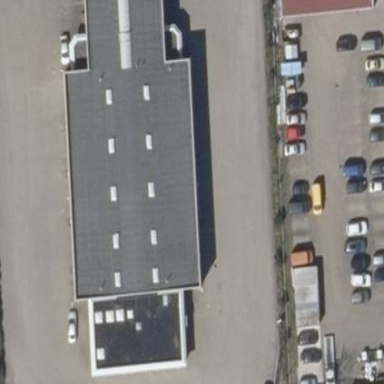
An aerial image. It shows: Commercial building.